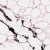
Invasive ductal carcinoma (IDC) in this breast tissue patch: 0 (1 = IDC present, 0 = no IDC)